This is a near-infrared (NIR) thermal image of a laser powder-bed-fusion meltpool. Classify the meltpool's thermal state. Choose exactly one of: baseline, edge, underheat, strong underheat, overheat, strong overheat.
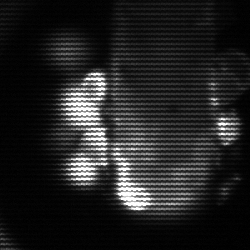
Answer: strong underheat